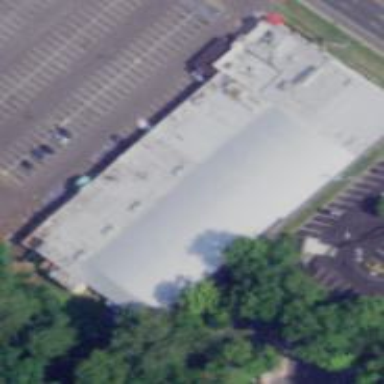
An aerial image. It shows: Building housing bowling alley.